Question: I've got problem with Android SeekBar.
When I use standard thumb (blue) it's OK, but when I use own theme like scrubber_control.xml there is problem - button is narrowed. I've tried setting minimal height, padding, adding height / width to scrubber_control item, but can't fix that strange issue.

# layout
'''
<SeekBar
android:layout_width="fill_parent"
android:layout_height="wrap_content"
android:id="@+id/question_seekbar"
android:thumb="@drawable/scrubber_control"
/>
'''
# scrubber_control.xml
'''
<selector xmlns:android="http://schemas.android.com/apk/res/android">
<item android:state_enabled="false" android:drawable="@drawable/scrubber_control_disabled_holo" />
<item android:state_pressed="true" android:drawable="@drawable/scrubber_control_pressed_holo" />
<item android:state_selected="true" android:drawable="@drawable/scrubber_control_focused_holo" />
<item android:drawable="@drawable/scrubber_control_normal_holo" />
</selector>
'''
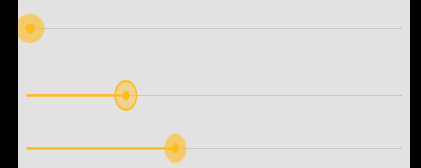
Answer: Create custom shape xmls in drawables which define the height and width of thumb
that is used for all three shapes used in scrubber_control.xml
'''
<layer-list xmlns:android="http://schemas.android.com/apk/res/android" >
<item>
<shape>
<size
android:height="40dp"
android:width="40dp" />
<solid android:color="@android:color/transparent" />
</shape>
</item>
<item android:drawable="@drawable/scrubber_control_pressed_holo"/>
</layer-list>
'''
'''
<layer-list xmlns:android="http://schemas.android.com/apk/res/android" >
<item>
<shape>
<size
android:height="40dp"
android:width="40dp" />
<solid android:color="@android:color/transparent" />
</shape>
</item>
<item android:drawable="@drawable/scrubber_control_focused_holo"/>
</layer-list>
'''
'''
<layer-list xmlns:android="http://schemas.android.com/apk/res/android" >
<item>
<shape>
<size
android:height="40dp"
android:width="40dp" />
<solid android:color="@android:color/transparent" />
</shape>
</item>
<item android:drawable="@drawable/scrubber_control_disabled_holo"/>
</layer-list>
'''
'''
<layer-list xmlns:android="http://schemas.android.com/apk/res/android" >
<item>
<shape>
<size
android:height="40dp"
android:width="40dp" />
<solid android:color="@android:color/transparent" />
</shape>
</item>
<item android:drawable="@drawable/scrubber_control_normal_holo"/>
</layer-list>
'''
After that you just need to change your selector like this.
'''
<selector xmlns:android="http://schemas.android.com/apk/res/android">
<item android:state_enabled="false" android:drawable="@drawable/custom_scrubber_control_disabled_holo" />
<item android:state_pressed="true" android:drawable="@drawable/custom_scrubber_control_pressed_holo" />
<item android:state_selected="true" android:drawable="@drawable/custom_scrubber_control_focused_holo" />
<item android:drawable="@drawable/custom_scrubber_control_normal_holo" />
</selector>
'''